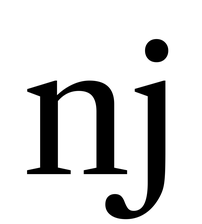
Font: LibreCaslonText_Regular